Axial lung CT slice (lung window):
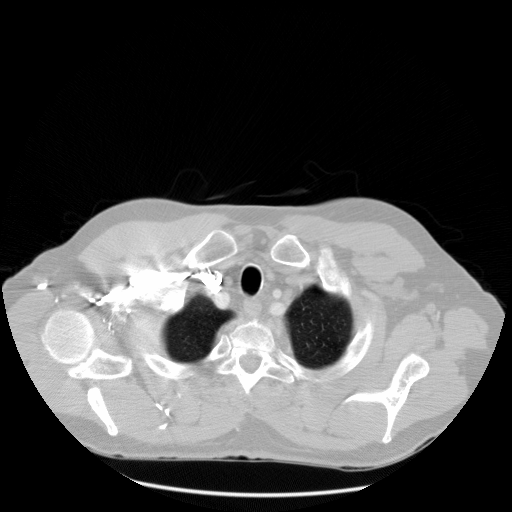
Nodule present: no